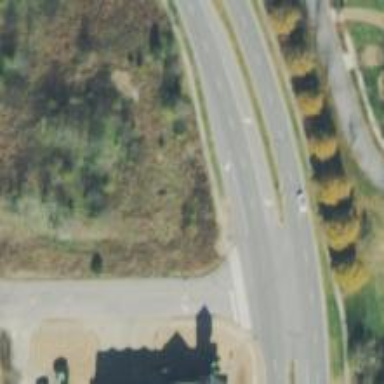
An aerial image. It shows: Secondary road.